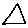
Label: triangle